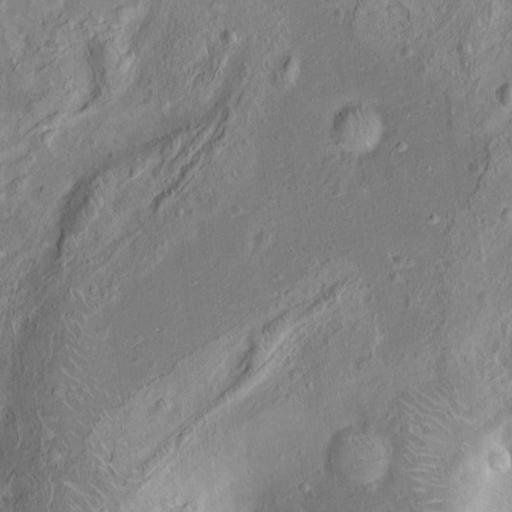
Classes present: Background, Cone